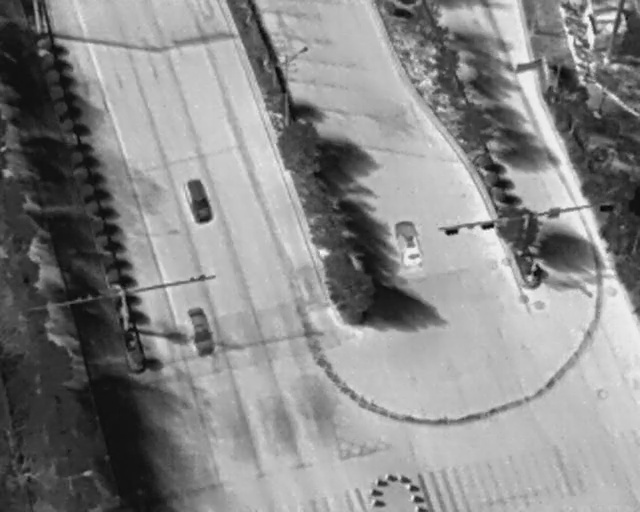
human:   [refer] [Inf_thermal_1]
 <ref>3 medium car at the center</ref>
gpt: <box>[[27, 36, 34, 41, 163], [27, 62, 35, 66, 164], [59, 45, 67, 50, 167]]</box>